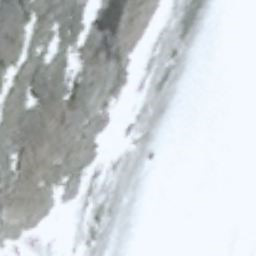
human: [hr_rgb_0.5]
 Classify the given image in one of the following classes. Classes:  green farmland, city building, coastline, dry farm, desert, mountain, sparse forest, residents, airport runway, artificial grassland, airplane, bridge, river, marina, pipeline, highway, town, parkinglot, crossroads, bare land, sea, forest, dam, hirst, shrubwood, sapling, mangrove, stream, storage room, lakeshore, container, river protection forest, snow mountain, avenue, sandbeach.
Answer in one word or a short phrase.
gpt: snow mountain